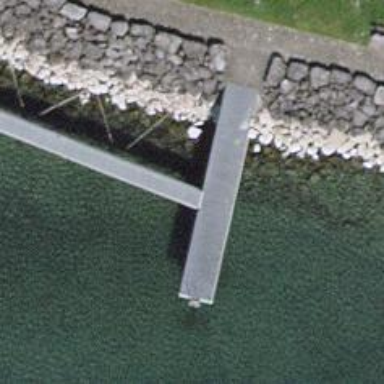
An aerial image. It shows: Man-made pier.